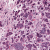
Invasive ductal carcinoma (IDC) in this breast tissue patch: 1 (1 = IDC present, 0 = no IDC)